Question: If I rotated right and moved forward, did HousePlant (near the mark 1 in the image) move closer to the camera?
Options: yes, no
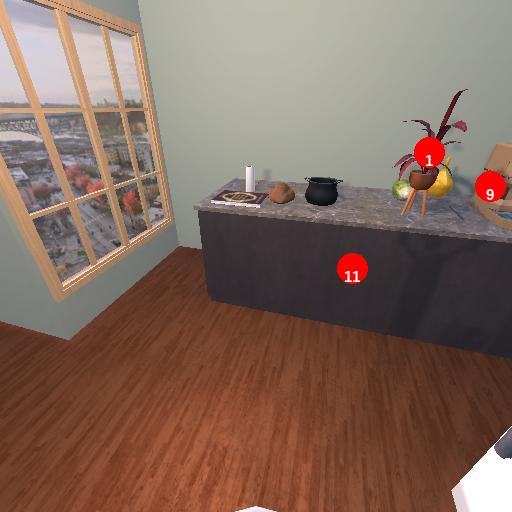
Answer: yes